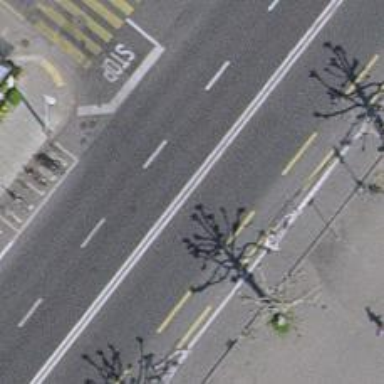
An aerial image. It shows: Road with traffic signals.